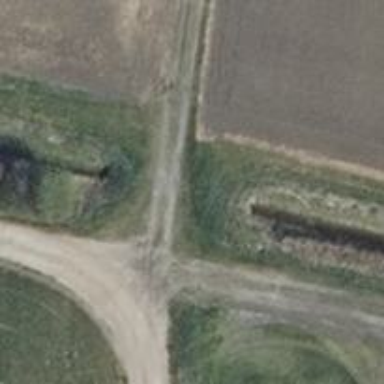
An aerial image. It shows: Culvert tunnel.